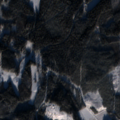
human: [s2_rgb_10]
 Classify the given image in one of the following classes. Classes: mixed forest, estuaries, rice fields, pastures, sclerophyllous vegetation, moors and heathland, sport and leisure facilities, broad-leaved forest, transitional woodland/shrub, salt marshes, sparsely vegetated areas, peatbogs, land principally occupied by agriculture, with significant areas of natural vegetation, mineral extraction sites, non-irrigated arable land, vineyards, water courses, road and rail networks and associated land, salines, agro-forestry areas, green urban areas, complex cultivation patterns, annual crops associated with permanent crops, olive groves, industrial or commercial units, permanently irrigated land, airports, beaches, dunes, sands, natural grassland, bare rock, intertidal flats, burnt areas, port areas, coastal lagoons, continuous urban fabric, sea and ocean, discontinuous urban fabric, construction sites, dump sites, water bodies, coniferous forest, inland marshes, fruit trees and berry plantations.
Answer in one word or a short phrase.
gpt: land principally occupied by agriculture, with significant areas of natural vegetation, coniferous forest, mixed forest